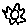
Label: sun